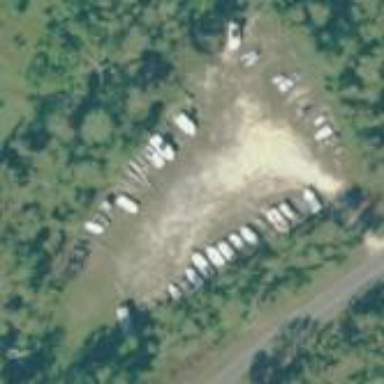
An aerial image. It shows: Boat storage facility.